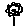
Label: flower